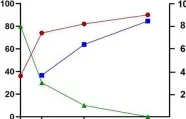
(B) Graph showing the KSS, FJS (knee), and VAS scores obtained preoperatively and at the 1-, 3-, and 6-month follow-ups. FJS, forgotten joint score; HHS, Harris hip score; KSS, Knee Society Score; VAS, visual analog score.
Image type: chart (chart)